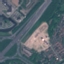
Land use / land cover: Highway